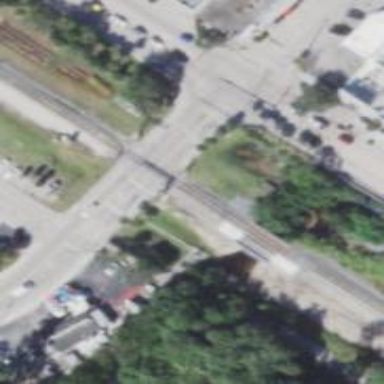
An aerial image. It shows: Crossing for the railway.